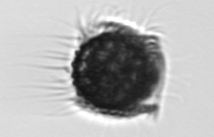
Label: Mesodinium